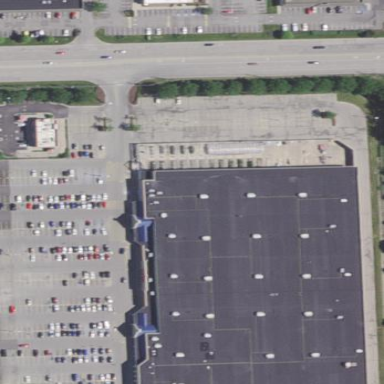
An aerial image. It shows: Supermarket building.